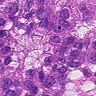
Metastatic tissue present: yes